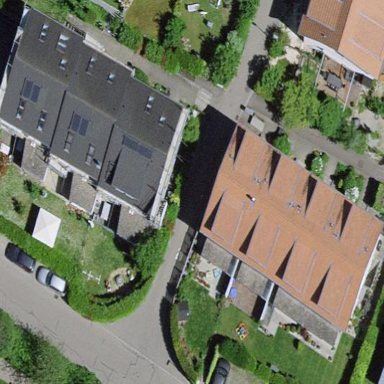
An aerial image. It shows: Simple house.